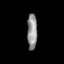
Tissue: prostate
Cell type: Myeloid cells
Senescence score: 0.7645
Nuclear area (px): 341
Mean DAPI intensity: 148.091